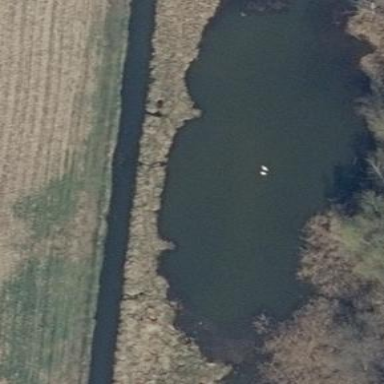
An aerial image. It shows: Serene pond surrounded by nature.